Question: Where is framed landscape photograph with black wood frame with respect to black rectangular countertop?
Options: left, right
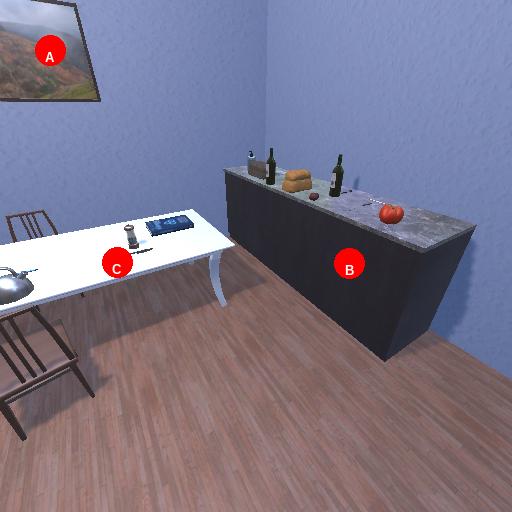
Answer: left